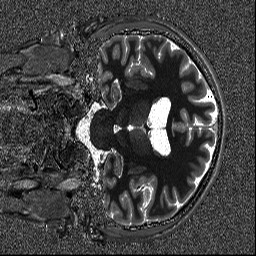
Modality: T1map
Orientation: coronal
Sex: male